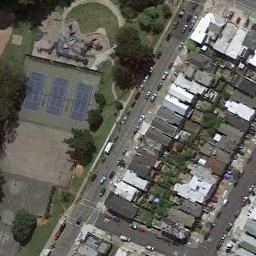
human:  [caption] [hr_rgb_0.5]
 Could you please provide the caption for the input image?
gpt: The tennis court is on the grass next to some buildings and trees .

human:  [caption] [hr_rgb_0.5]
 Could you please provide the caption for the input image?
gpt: There is a tennis court in the playground .

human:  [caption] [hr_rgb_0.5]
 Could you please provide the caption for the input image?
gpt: The tennis court on the lawn is a road away from the residential area .

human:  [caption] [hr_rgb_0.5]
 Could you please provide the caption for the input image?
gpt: There are many different shapes and sizes of buildings next to the tennis courts .

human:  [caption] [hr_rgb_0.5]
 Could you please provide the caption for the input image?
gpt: There are many buildings and some green trees beside the tennis court .